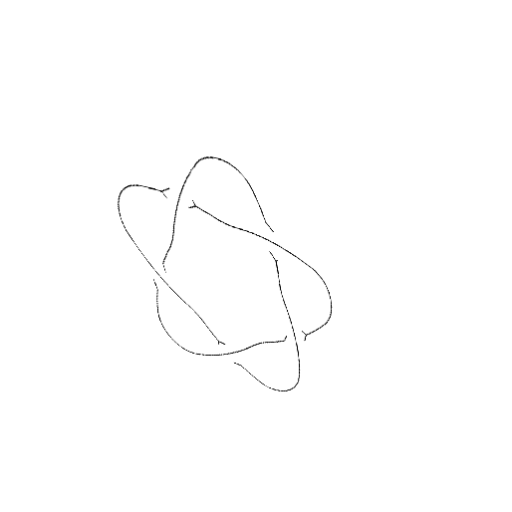
Crossing number: 5